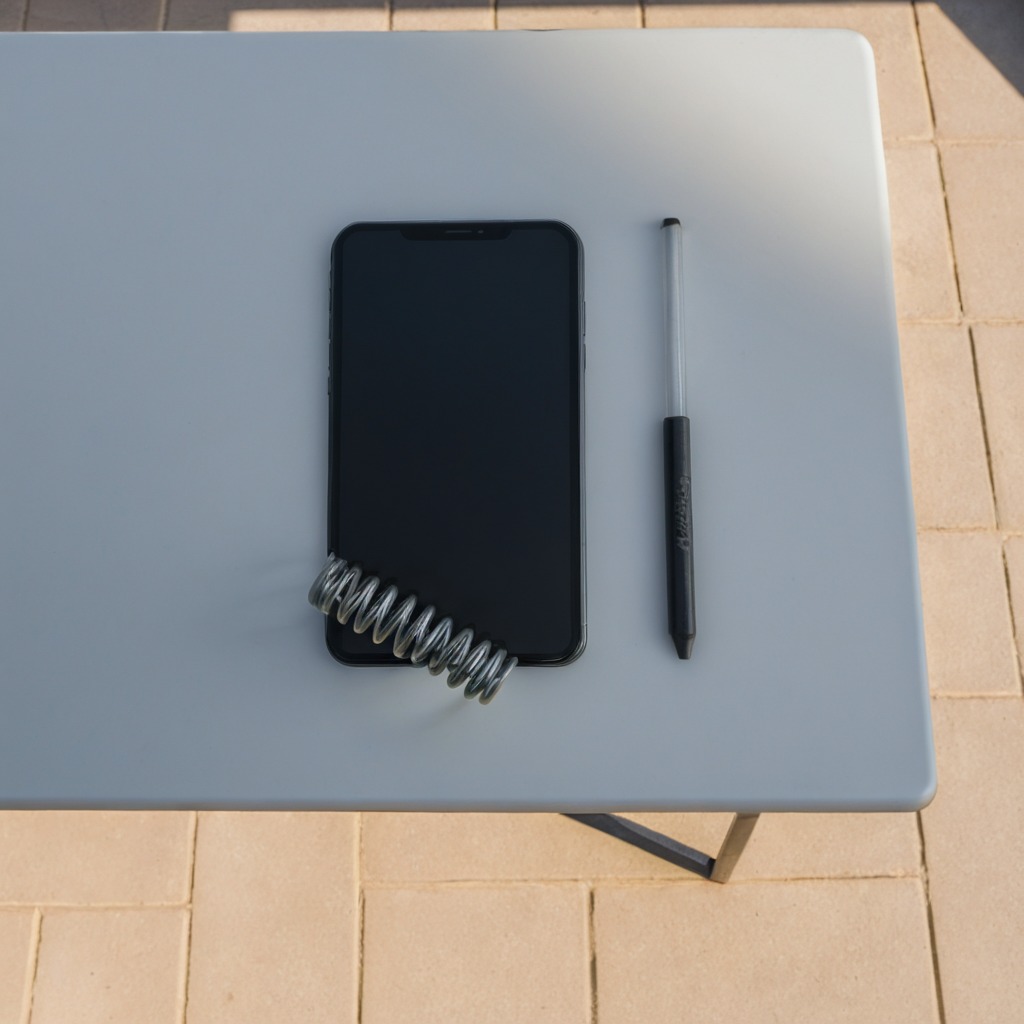
A coiled metal spring is lying on the table.